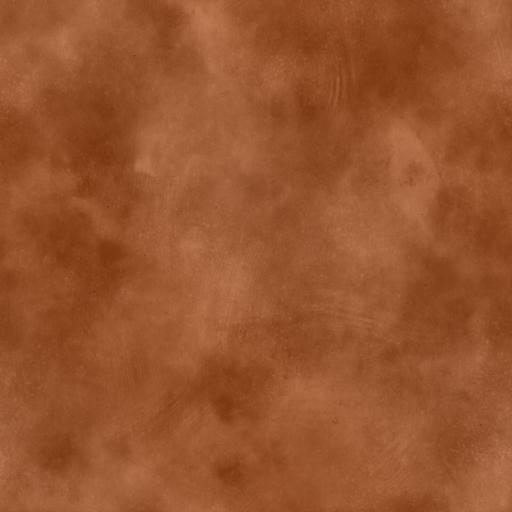
Tags: glazed terracotta